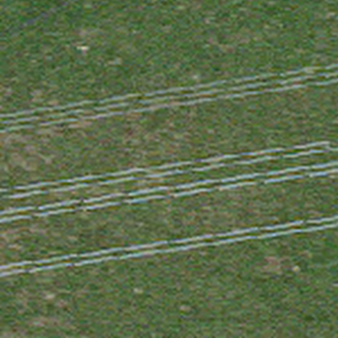
Label: other